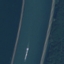
Land use / land cover class: River